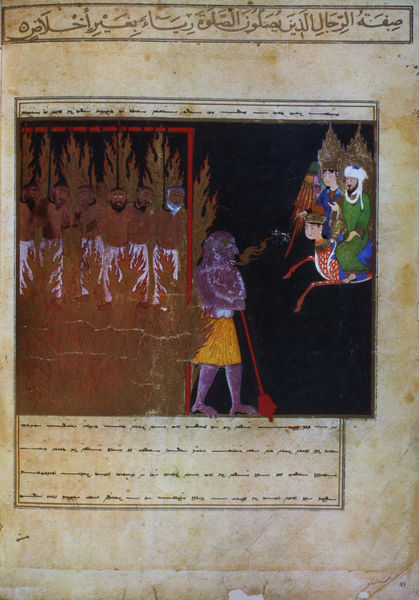
Titel: Miradschname(Buch der Himmelfahrt). Die Scheinheiligen
Künstler: Herat (Chorasan)
Standort: Paris
Institution: Bibliothèque Nationale.
Schlagwörter: baum, blau, dunkel, feuer, gott, lendenschurz, mann, weiß, bäume, frauen, gelb, grün, menschen, blumen, braun, bunt, frau, grau, hintergrund, köpfe, männer, orange, profil, schwarz, säule, rot, beige, ornament, rock, teppich, alt, bart, bärte, hinrichtung, kleidung, mensch, rahmen, tod, bild, rauch, figur, gold, haare, mantel, kind, blatt, pflanzen, rosa, wald, pferd, reiter, engel, farbig, schrift, papier, stab, farbe, lila, violett, vergilbt, rand, saal, figuren, krieg, pfeife, leuchter, besen, schriftzeichen, halle, flamme, buch, orient, religion, flammen, asien, druck, seite, illustration, text, strafe, asiatisch, herrscher, fass, ritter, fürst, buchdruck, buchseite, ornamental, pergament, arabisch, chwarz, nimbus, hirsch, reh, fegefeuer, götter, hölle, teufel, tierkörper, fabelwesen, religiös, hain, wächter, heilige, leuchtend, gottheit, heilig, turban, miniatur, chimäre, pfeil, arabien, islam, sakral, roter rahmen, handschrift, osten, galopp, ägyptisch, ägypten, monster, ägypter, federzeichnung, zeile, tuschezeichnung, kalligraphie, terror, wilde, buchmalerei, folter, marter, eite, islamisch, islamische kunst, persisch, kalenderblatt, dreikönige, blu, gerissen, koran, muslim, kufi, kalif, mohammed, buraq, manuskript, menschenkopf, papyros, episode, illumination, terrorismus, gestrichelte linie, bucgh, turbans, verurteilte, muhammad, asie, buchmalereri, grußgestus, hintergrundschwarz, iblis, kalligraphi, ork, quran, rligiös, schriftzeichens, todesgott, verbrannte, kenataur, eltern und kind